Field crop: tomato
Growth stage: 1
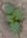
Species: solanum